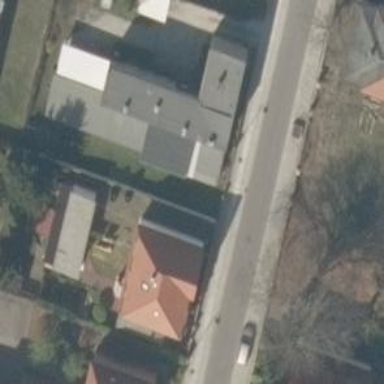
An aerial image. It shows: Veterinary facility.